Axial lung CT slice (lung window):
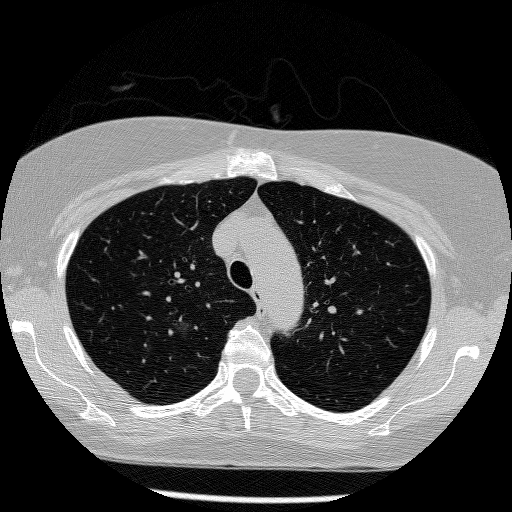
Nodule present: no